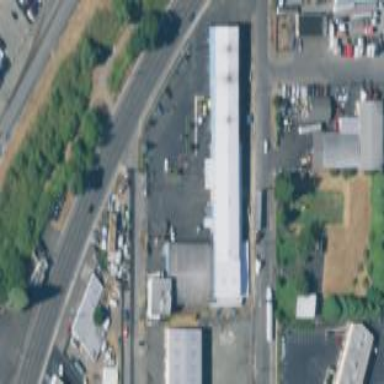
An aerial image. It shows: Industrial building.